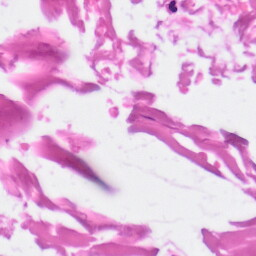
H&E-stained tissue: Skin